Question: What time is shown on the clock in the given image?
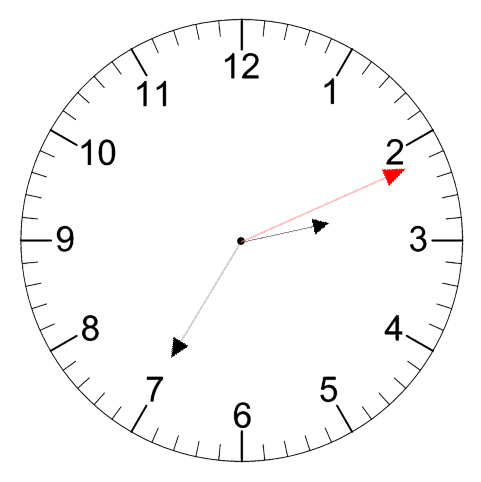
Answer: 02:35:11